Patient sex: M
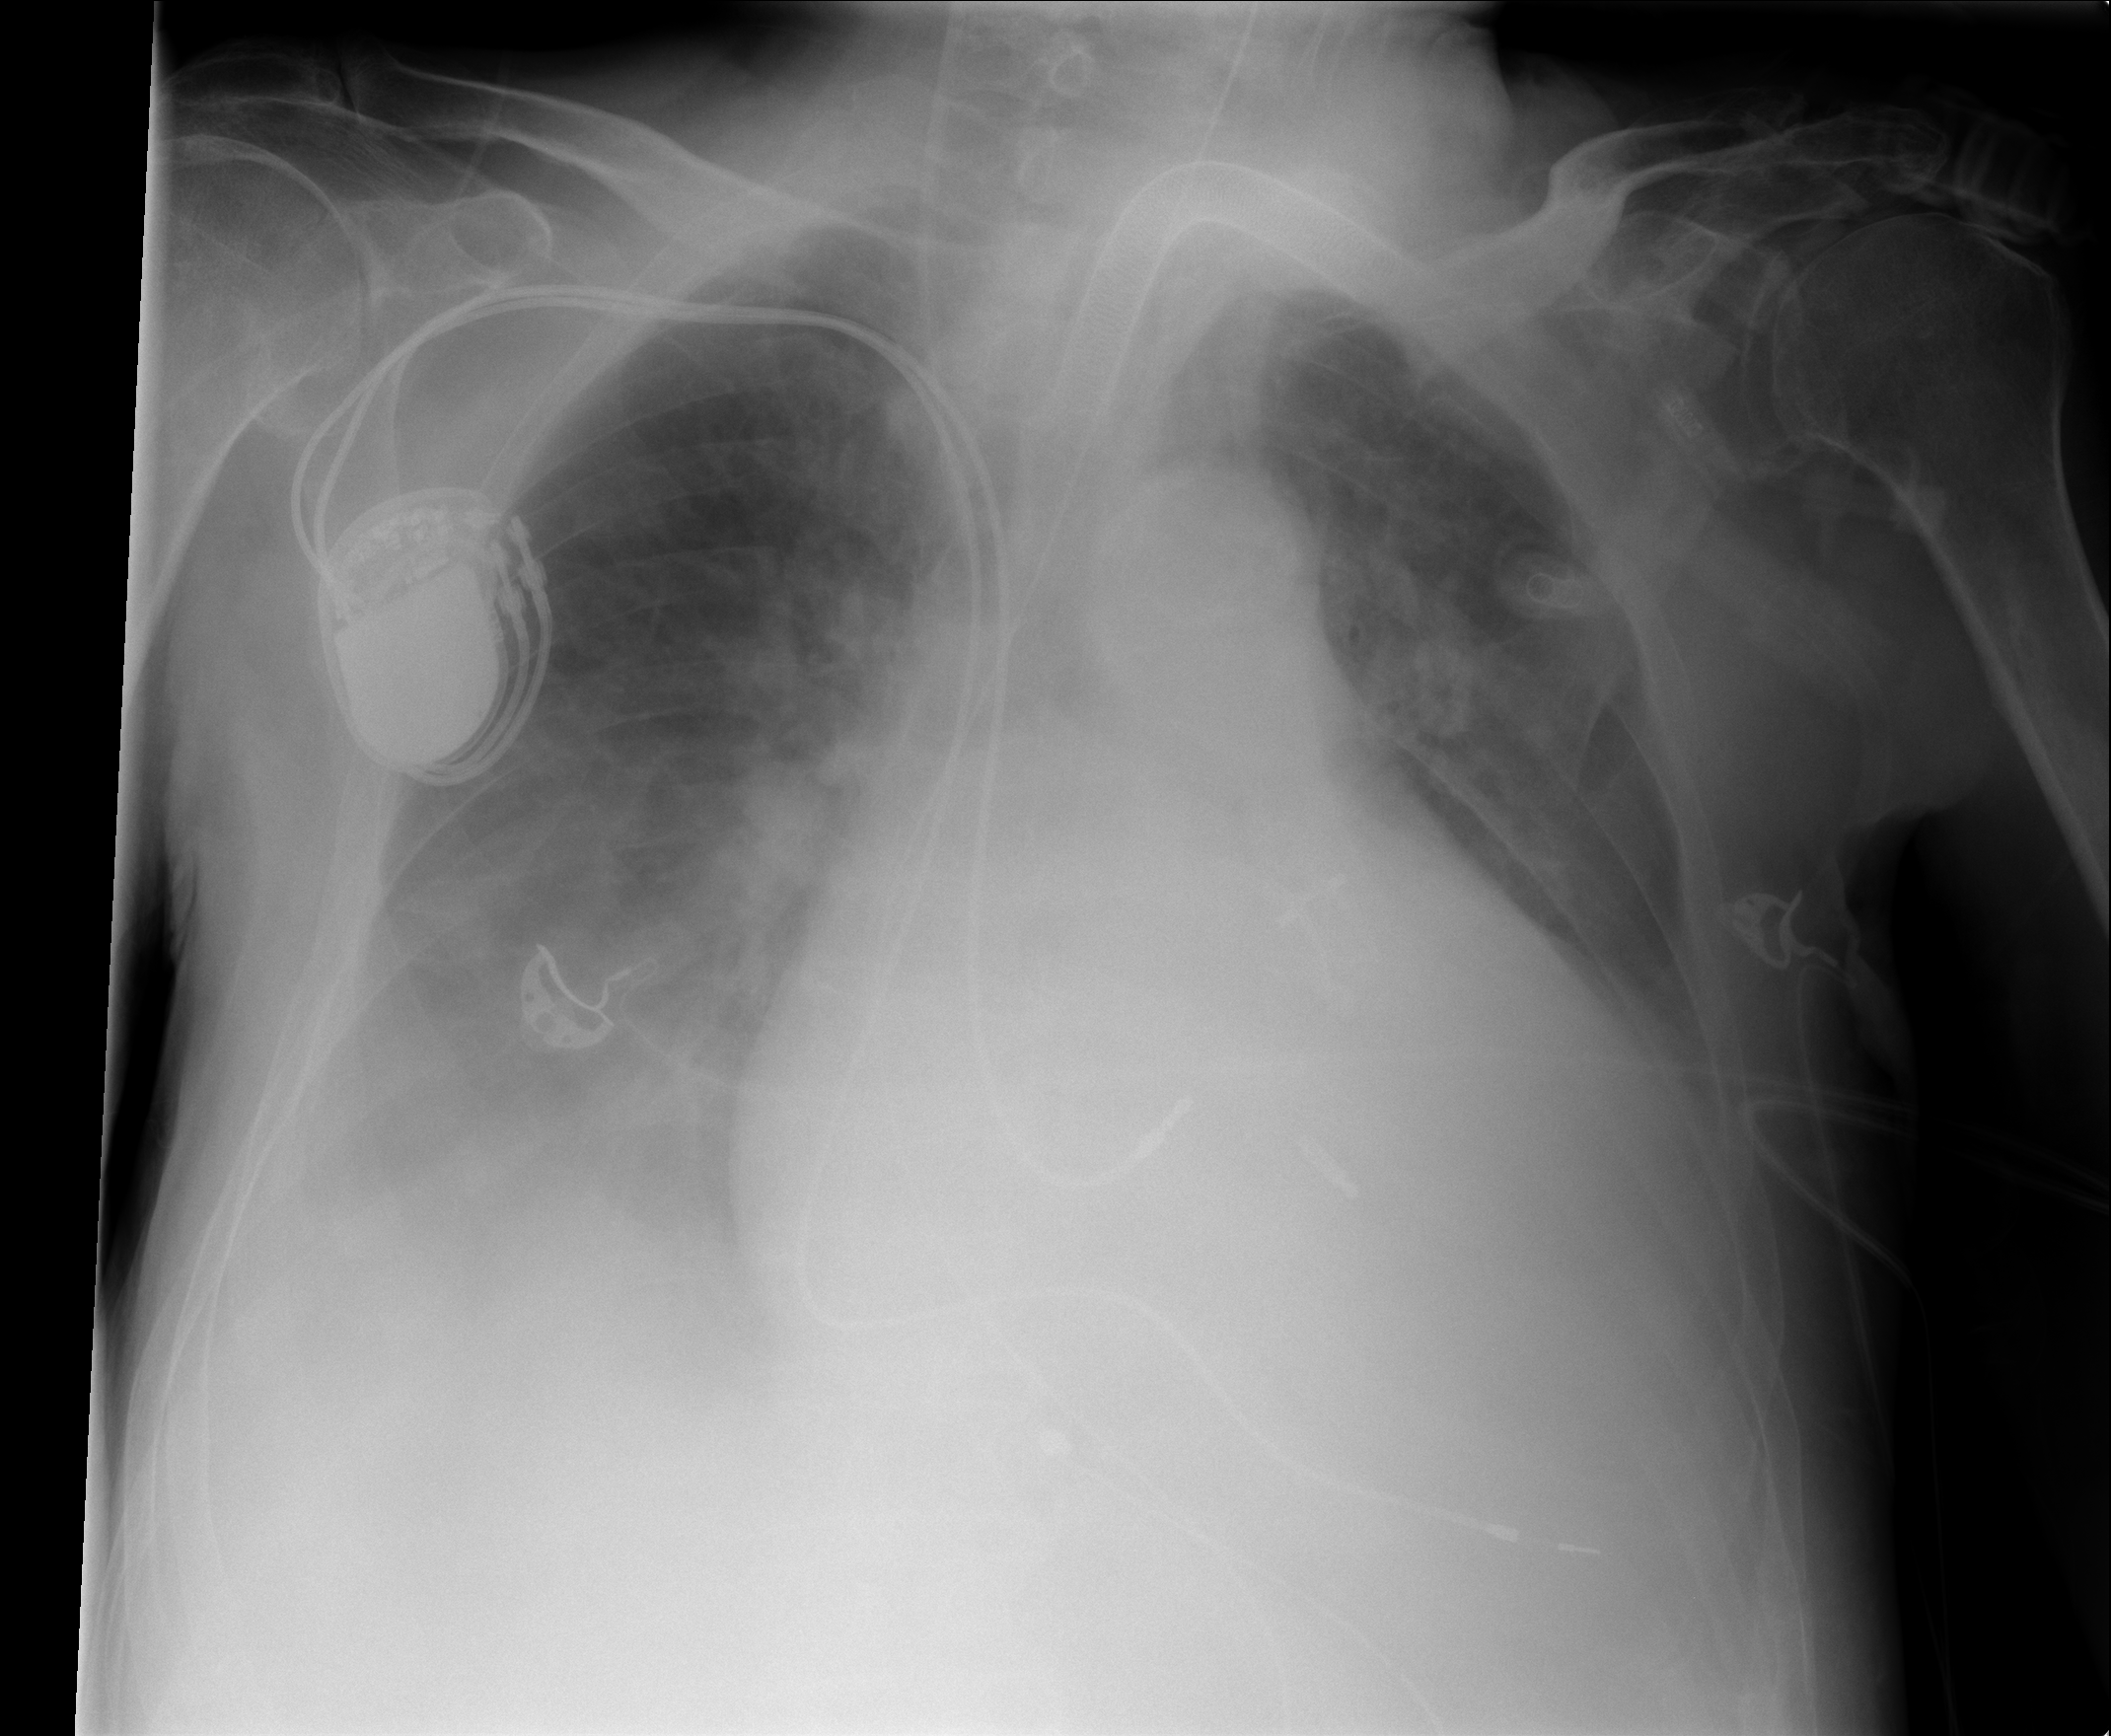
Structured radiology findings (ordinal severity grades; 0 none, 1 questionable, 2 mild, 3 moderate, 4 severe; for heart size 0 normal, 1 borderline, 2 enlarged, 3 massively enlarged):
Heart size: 3
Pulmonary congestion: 2
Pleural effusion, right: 3
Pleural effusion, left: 2
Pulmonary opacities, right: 2
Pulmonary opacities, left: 2
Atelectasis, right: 3
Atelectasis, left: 2